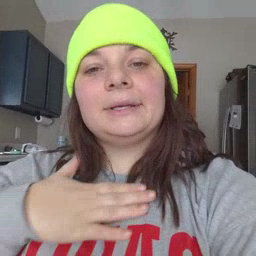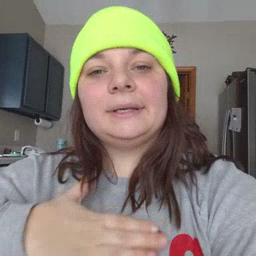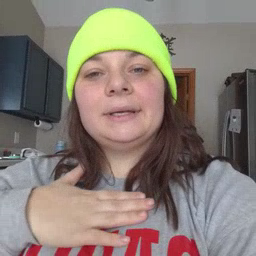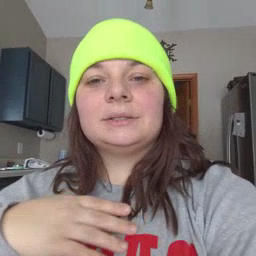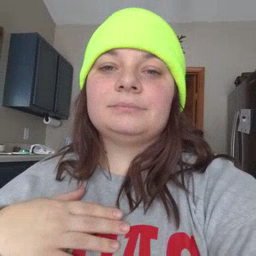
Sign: please